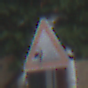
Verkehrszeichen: SplittSchotter
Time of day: MorningAfternoon
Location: Outdoor (Urban)
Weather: Overcast
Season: NotSpecified
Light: Natural